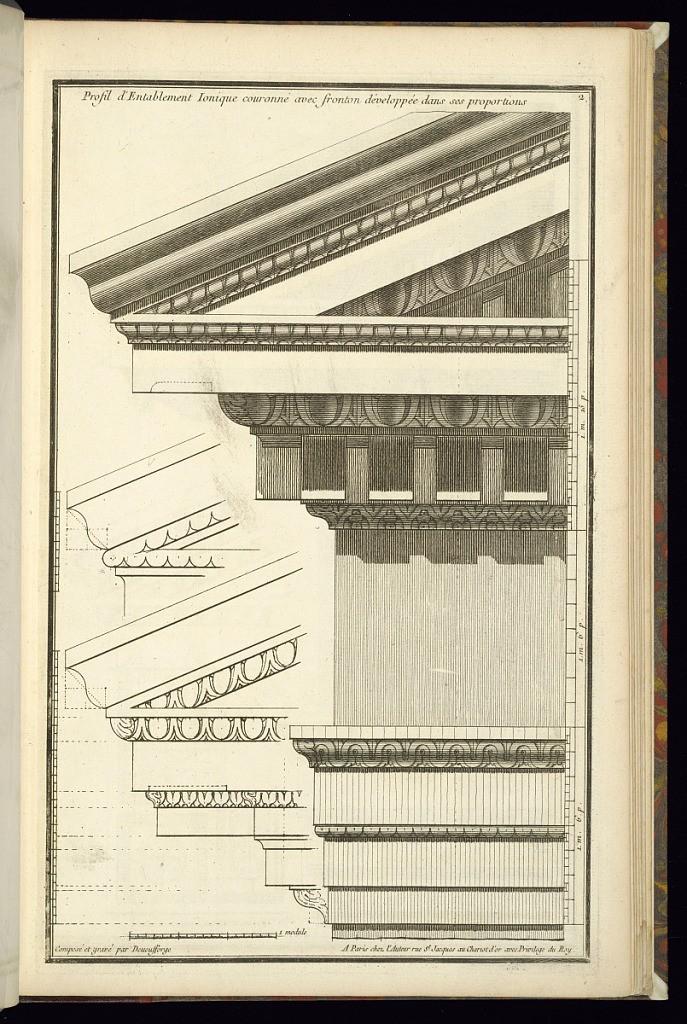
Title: Profil d'Entablement Ionique couronne avec fronton développée dans ses proportions
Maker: Jean-François de Neufforge, Flemish, 1714–1791
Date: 1768
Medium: Engraving on paper
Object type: Print
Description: Design for an Ionic entablature decorated with lamb tongue and egg and dart motifs. The plate is signed and numbered.